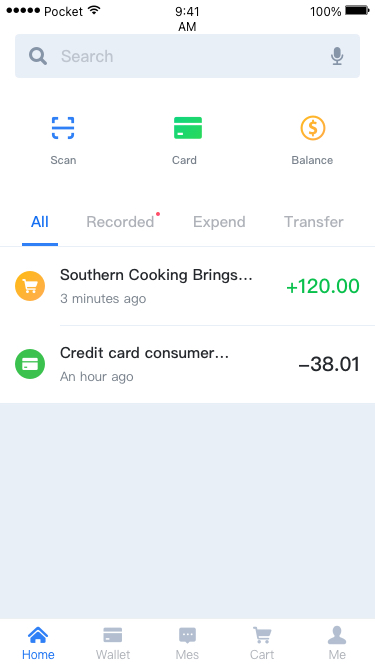
Text in this UI design:
Card
Scan
Balance
Search
All
Recorded
Expend
Transfer
Southern Cooking Brings…
3 minutes ago
+120.00
Credit card consumer…
An hour ago
-38.01